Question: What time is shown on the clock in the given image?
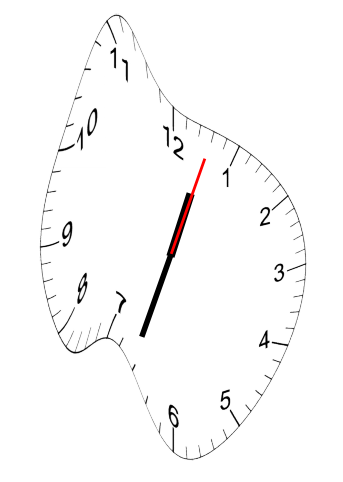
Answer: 12:33:03